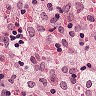
Metastatic tissue present: no